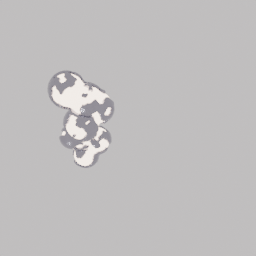
Label: lighting